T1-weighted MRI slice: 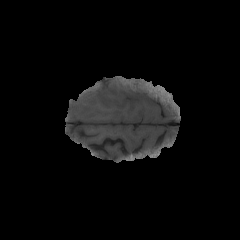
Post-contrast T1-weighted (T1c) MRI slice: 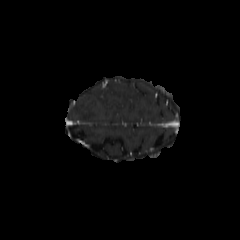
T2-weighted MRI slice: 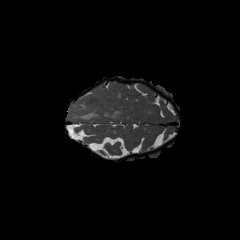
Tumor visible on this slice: yes